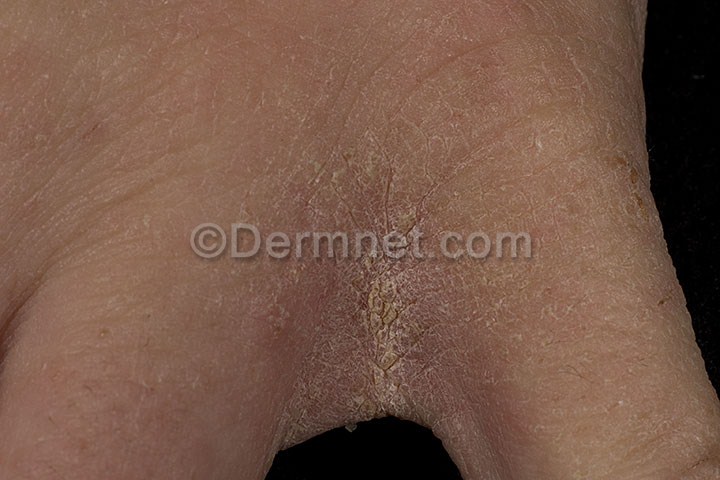
Disease: Scabies Lyme Disease and other Infestations and Bites